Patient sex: M
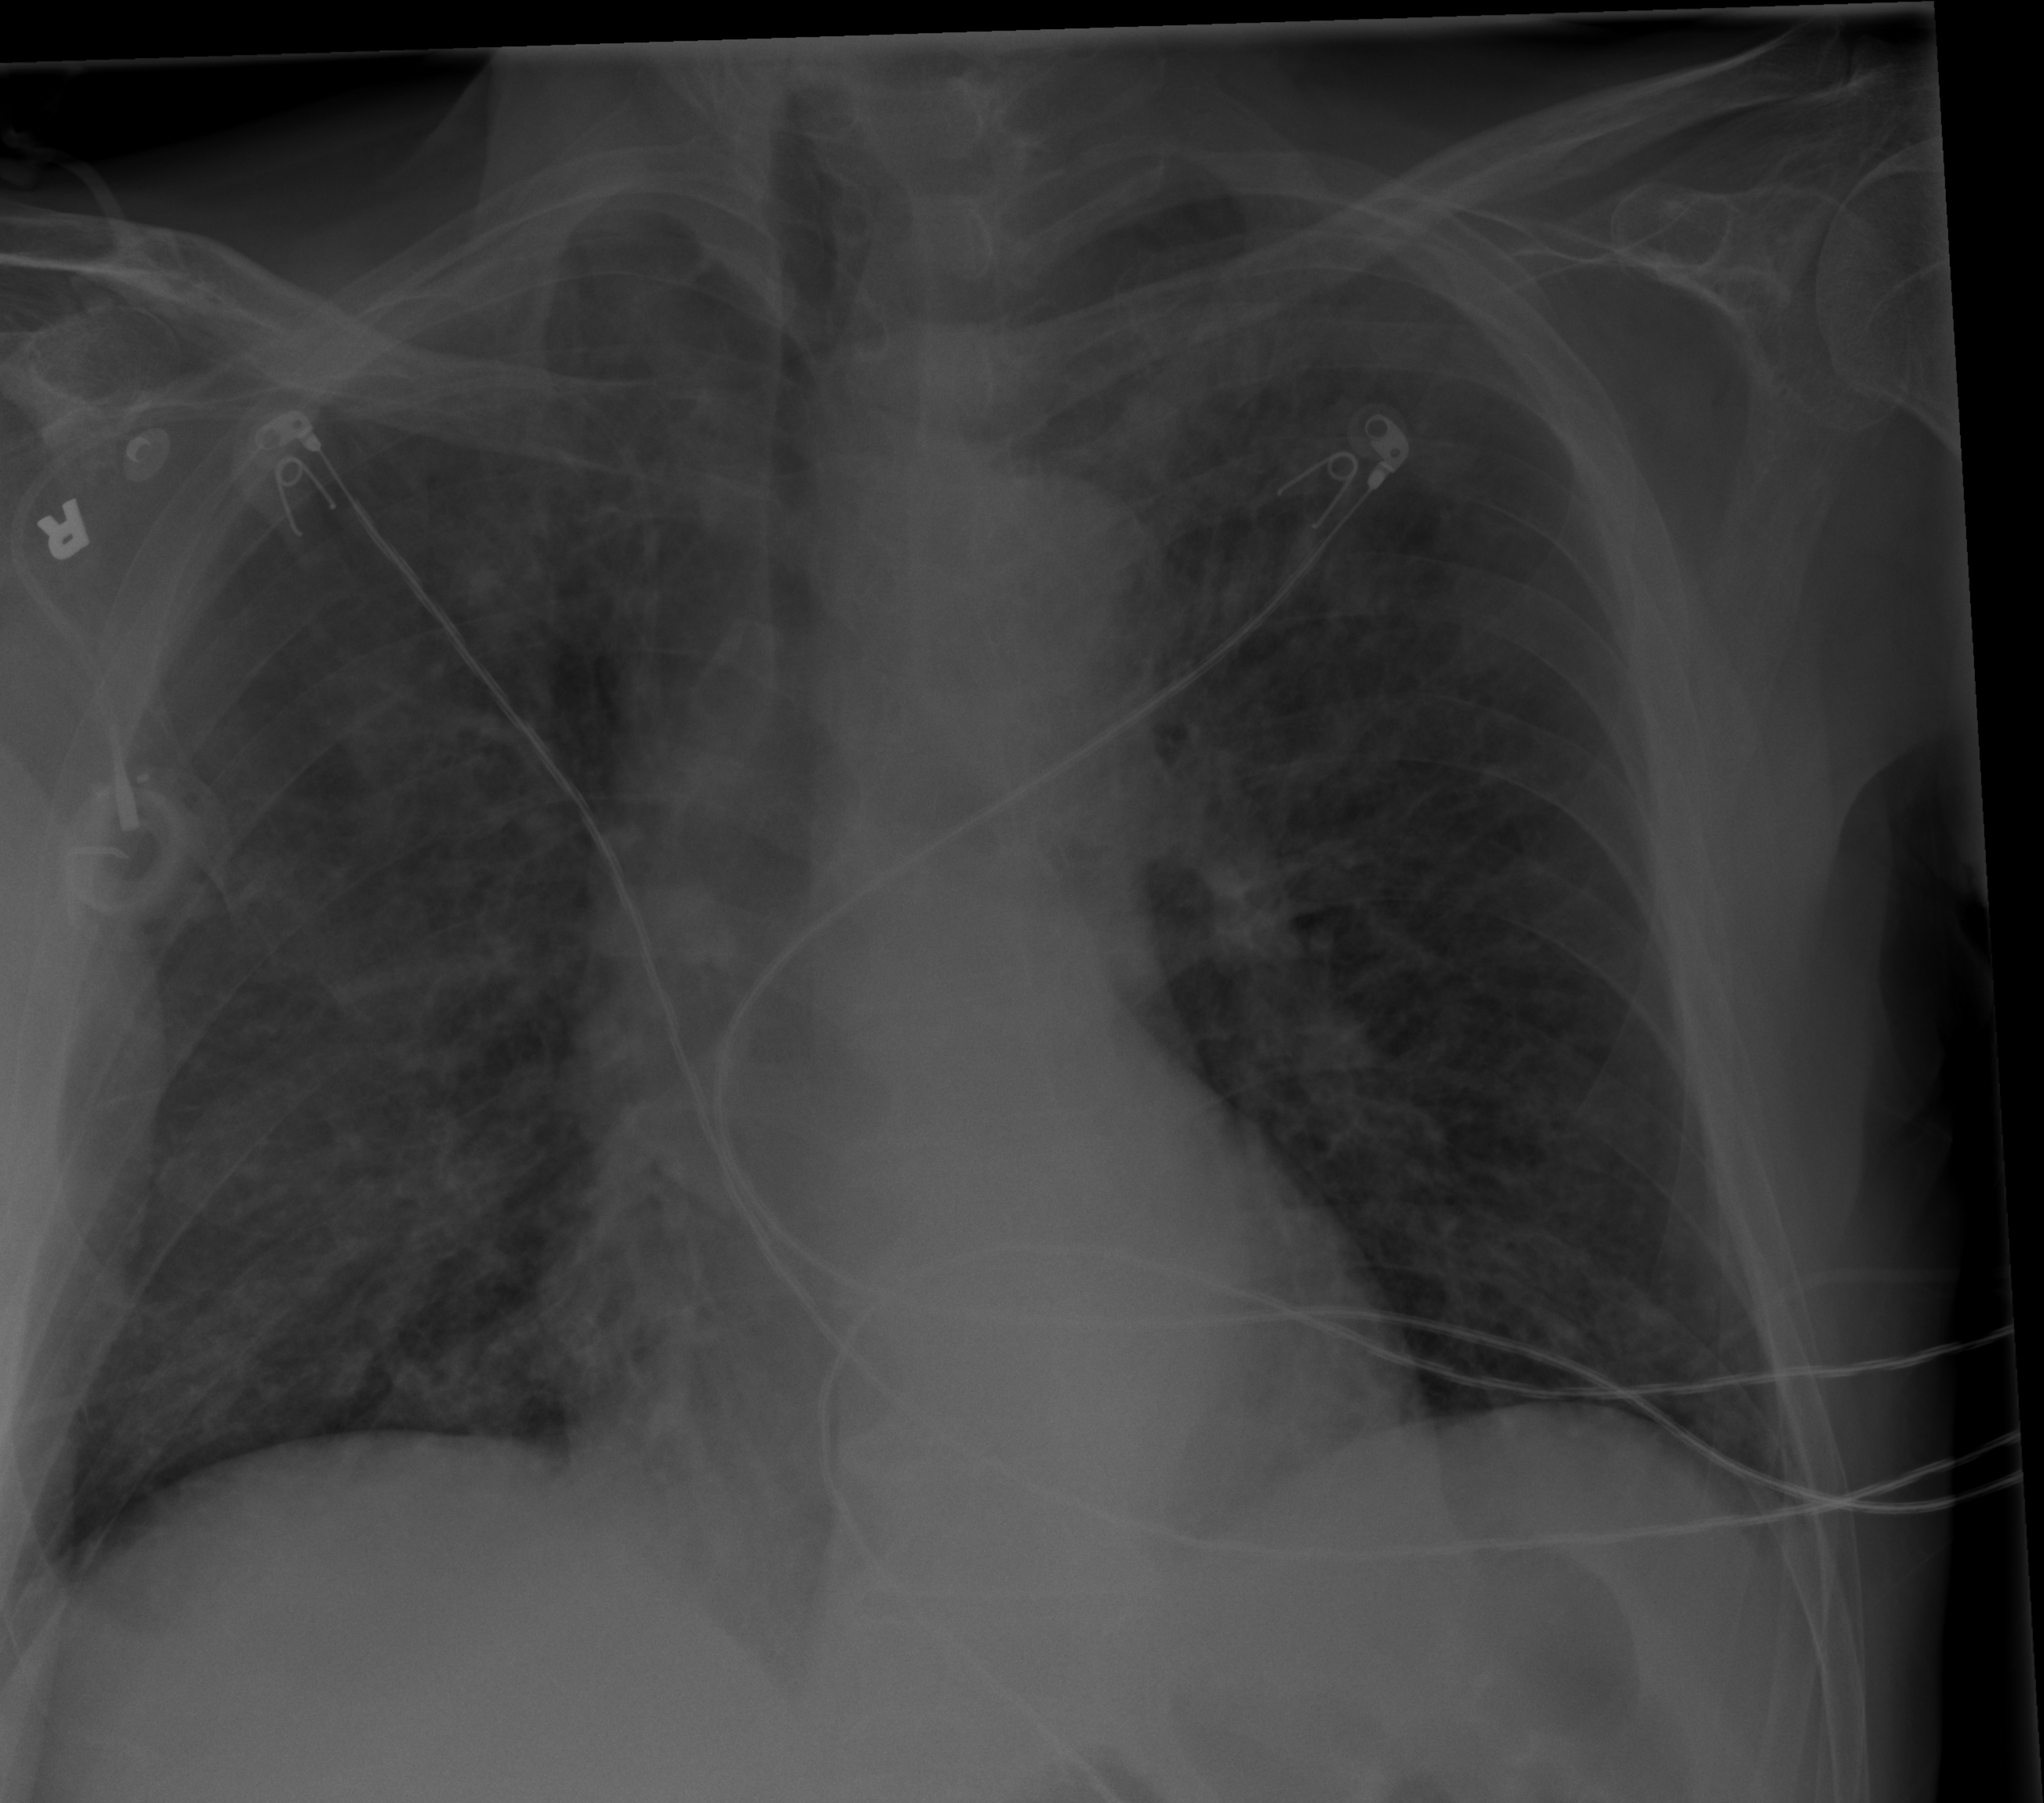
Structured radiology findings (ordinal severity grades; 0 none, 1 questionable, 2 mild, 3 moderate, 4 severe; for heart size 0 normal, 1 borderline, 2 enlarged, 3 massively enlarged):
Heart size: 0
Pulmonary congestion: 2
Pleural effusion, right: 0
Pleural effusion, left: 0
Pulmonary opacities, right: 2
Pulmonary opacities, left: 2
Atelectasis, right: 2
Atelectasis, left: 2